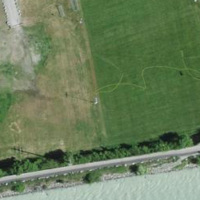
EUNIS habitat code: 54
Species observed at this site:
Prunus mahaleb